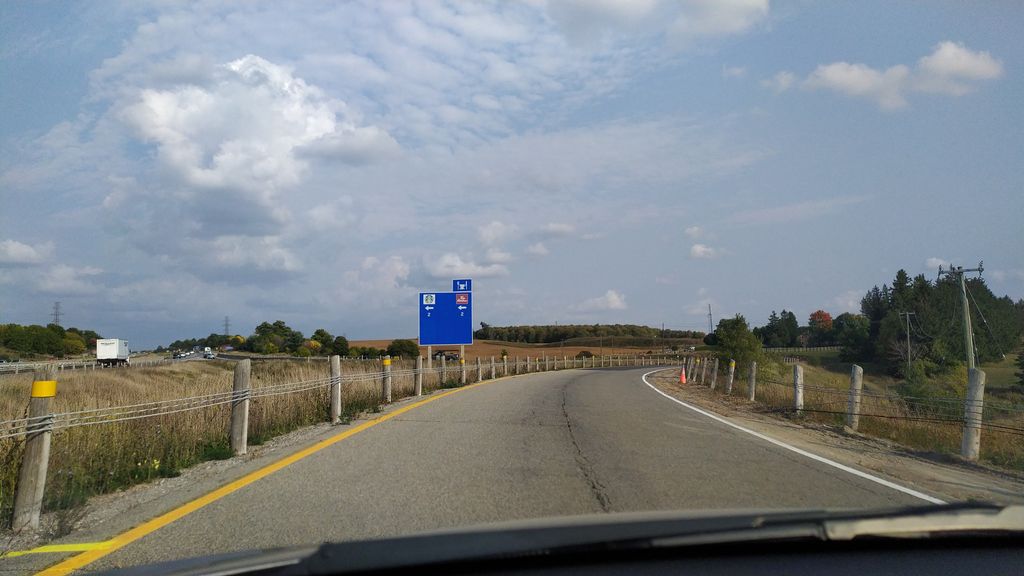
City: kitchener-waterloo